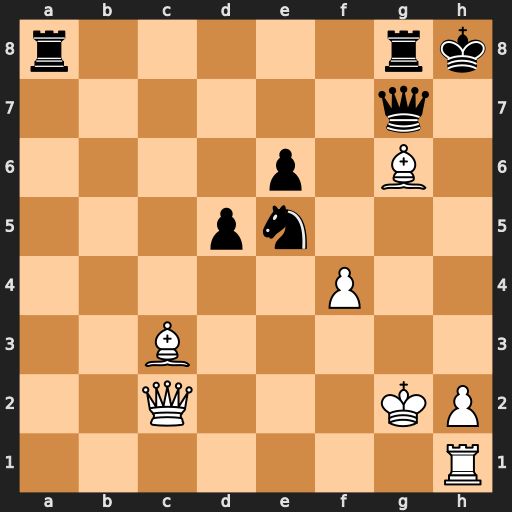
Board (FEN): r5rk/6q1/4p1B1/3pn3/5P2/2B5/2Q3KP/7R
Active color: w
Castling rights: -
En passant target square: -
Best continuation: Bxe5 Qxe5 fxe5